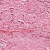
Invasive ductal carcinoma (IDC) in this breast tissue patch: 1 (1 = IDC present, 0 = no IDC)